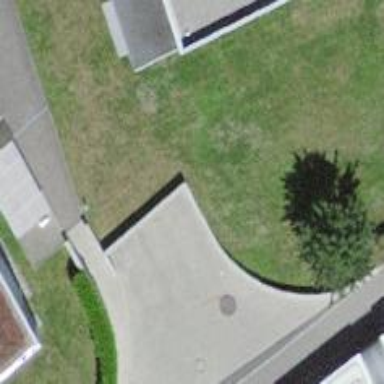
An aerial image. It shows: Parking entrance.